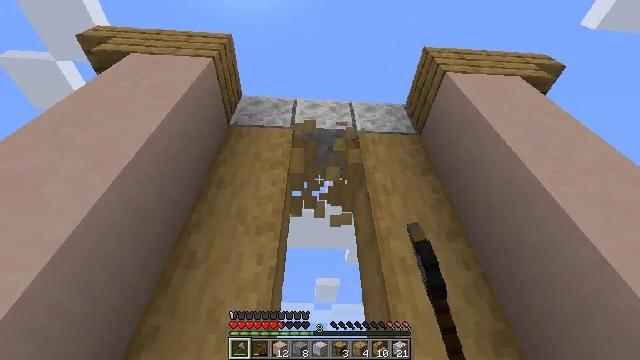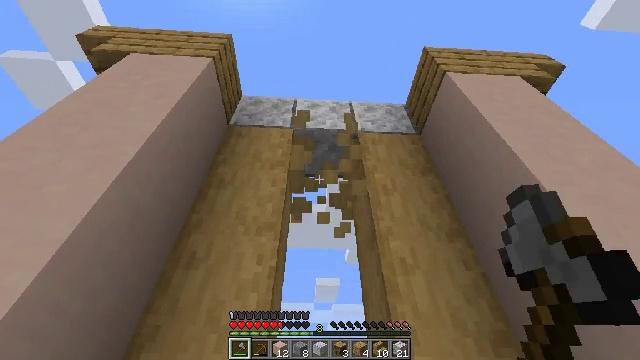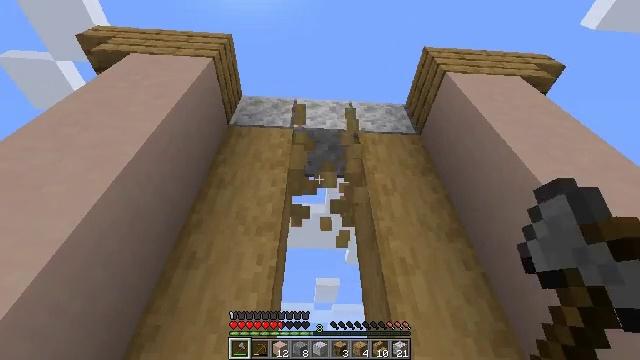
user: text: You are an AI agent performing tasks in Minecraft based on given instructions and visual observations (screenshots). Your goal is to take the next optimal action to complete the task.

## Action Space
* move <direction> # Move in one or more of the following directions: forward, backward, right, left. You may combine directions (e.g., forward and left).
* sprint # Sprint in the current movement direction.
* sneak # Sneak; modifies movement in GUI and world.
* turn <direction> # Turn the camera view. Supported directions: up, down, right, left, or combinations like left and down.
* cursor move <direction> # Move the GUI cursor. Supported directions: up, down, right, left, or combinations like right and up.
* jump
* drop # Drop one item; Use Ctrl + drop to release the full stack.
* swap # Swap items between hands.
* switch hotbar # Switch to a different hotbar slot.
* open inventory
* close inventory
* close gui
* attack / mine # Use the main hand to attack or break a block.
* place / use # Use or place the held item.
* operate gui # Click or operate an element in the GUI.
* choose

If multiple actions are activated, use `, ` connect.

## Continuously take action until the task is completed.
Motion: motion action
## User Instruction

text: Chop down the stripped oak log.
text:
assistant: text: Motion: attack / mine
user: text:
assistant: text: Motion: attack / mine
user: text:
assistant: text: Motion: attack / mine